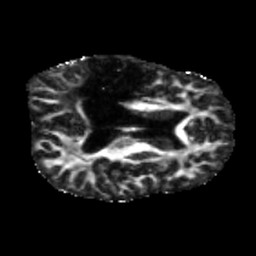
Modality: FA
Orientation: axial
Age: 49
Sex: male
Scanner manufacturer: siemens
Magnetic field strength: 3 T
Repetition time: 5.47 s
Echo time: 0.0854 s